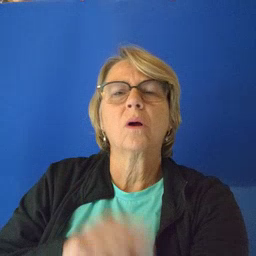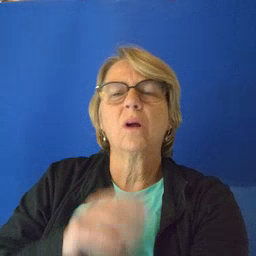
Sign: for